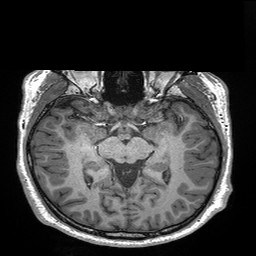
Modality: T1w
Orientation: coronal
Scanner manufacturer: siemens
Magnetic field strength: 3 T
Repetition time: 2.3 s
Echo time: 0.00298 s